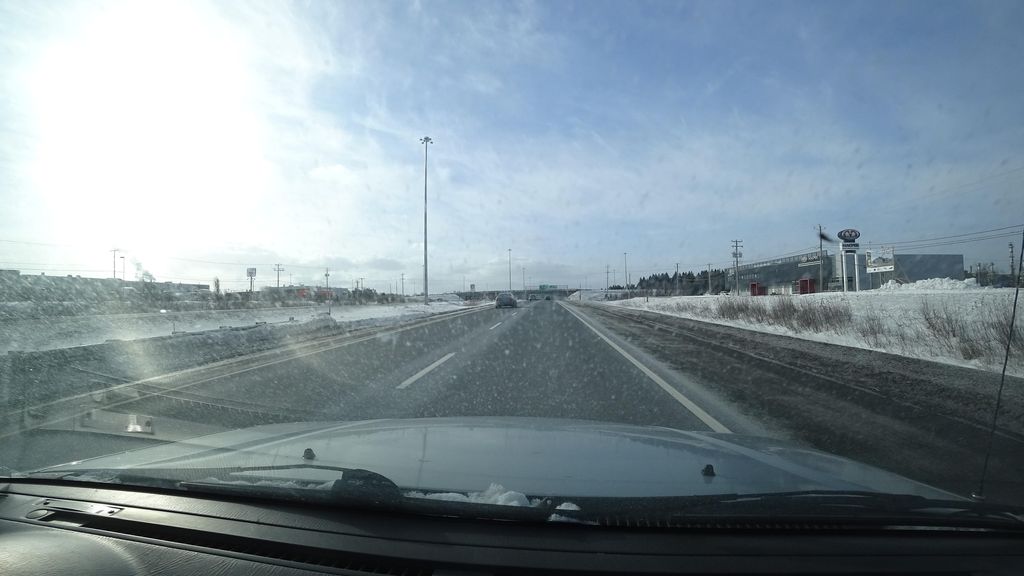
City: quebec_city